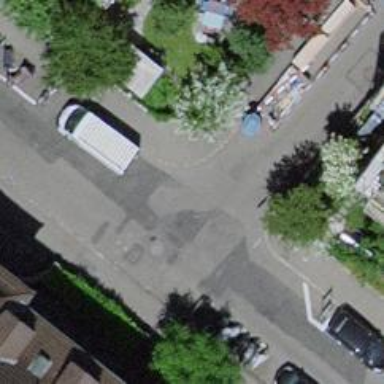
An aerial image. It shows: Kerb serving as barrier.